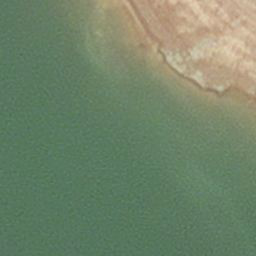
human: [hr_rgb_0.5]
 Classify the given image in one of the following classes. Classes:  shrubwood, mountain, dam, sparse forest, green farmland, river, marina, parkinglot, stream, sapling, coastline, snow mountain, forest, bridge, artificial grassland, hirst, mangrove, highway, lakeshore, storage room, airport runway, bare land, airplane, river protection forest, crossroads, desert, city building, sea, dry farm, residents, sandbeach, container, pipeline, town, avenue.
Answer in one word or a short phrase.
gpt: hirst